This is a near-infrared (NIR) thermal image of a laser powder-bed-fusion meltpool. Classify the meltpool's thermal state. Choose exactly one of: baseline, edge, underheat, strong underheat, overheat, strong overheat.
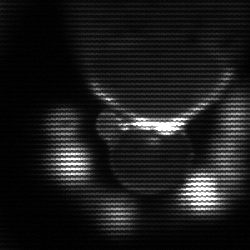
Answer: baseline